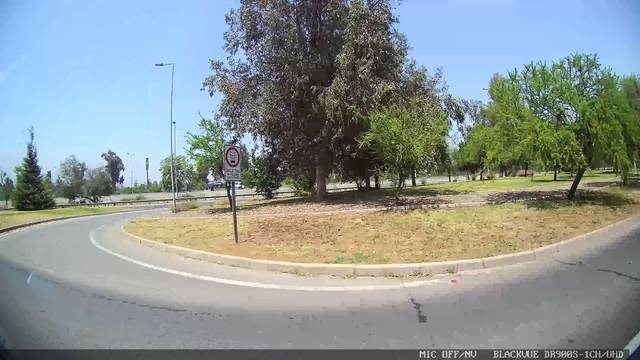
Region: Chile
Coordinates: -33.376, -70.563